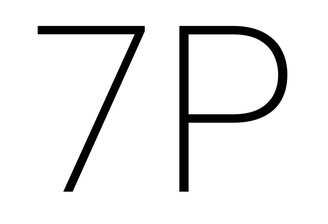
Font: Roboto_ExtraLight